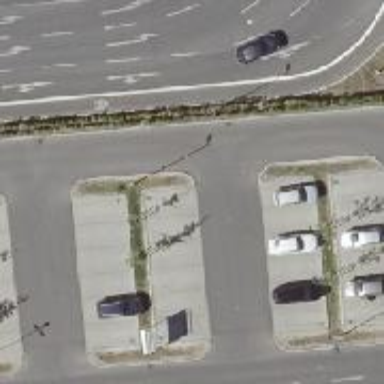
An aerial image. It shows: Asphalt parking aisle along service road.